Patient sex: M
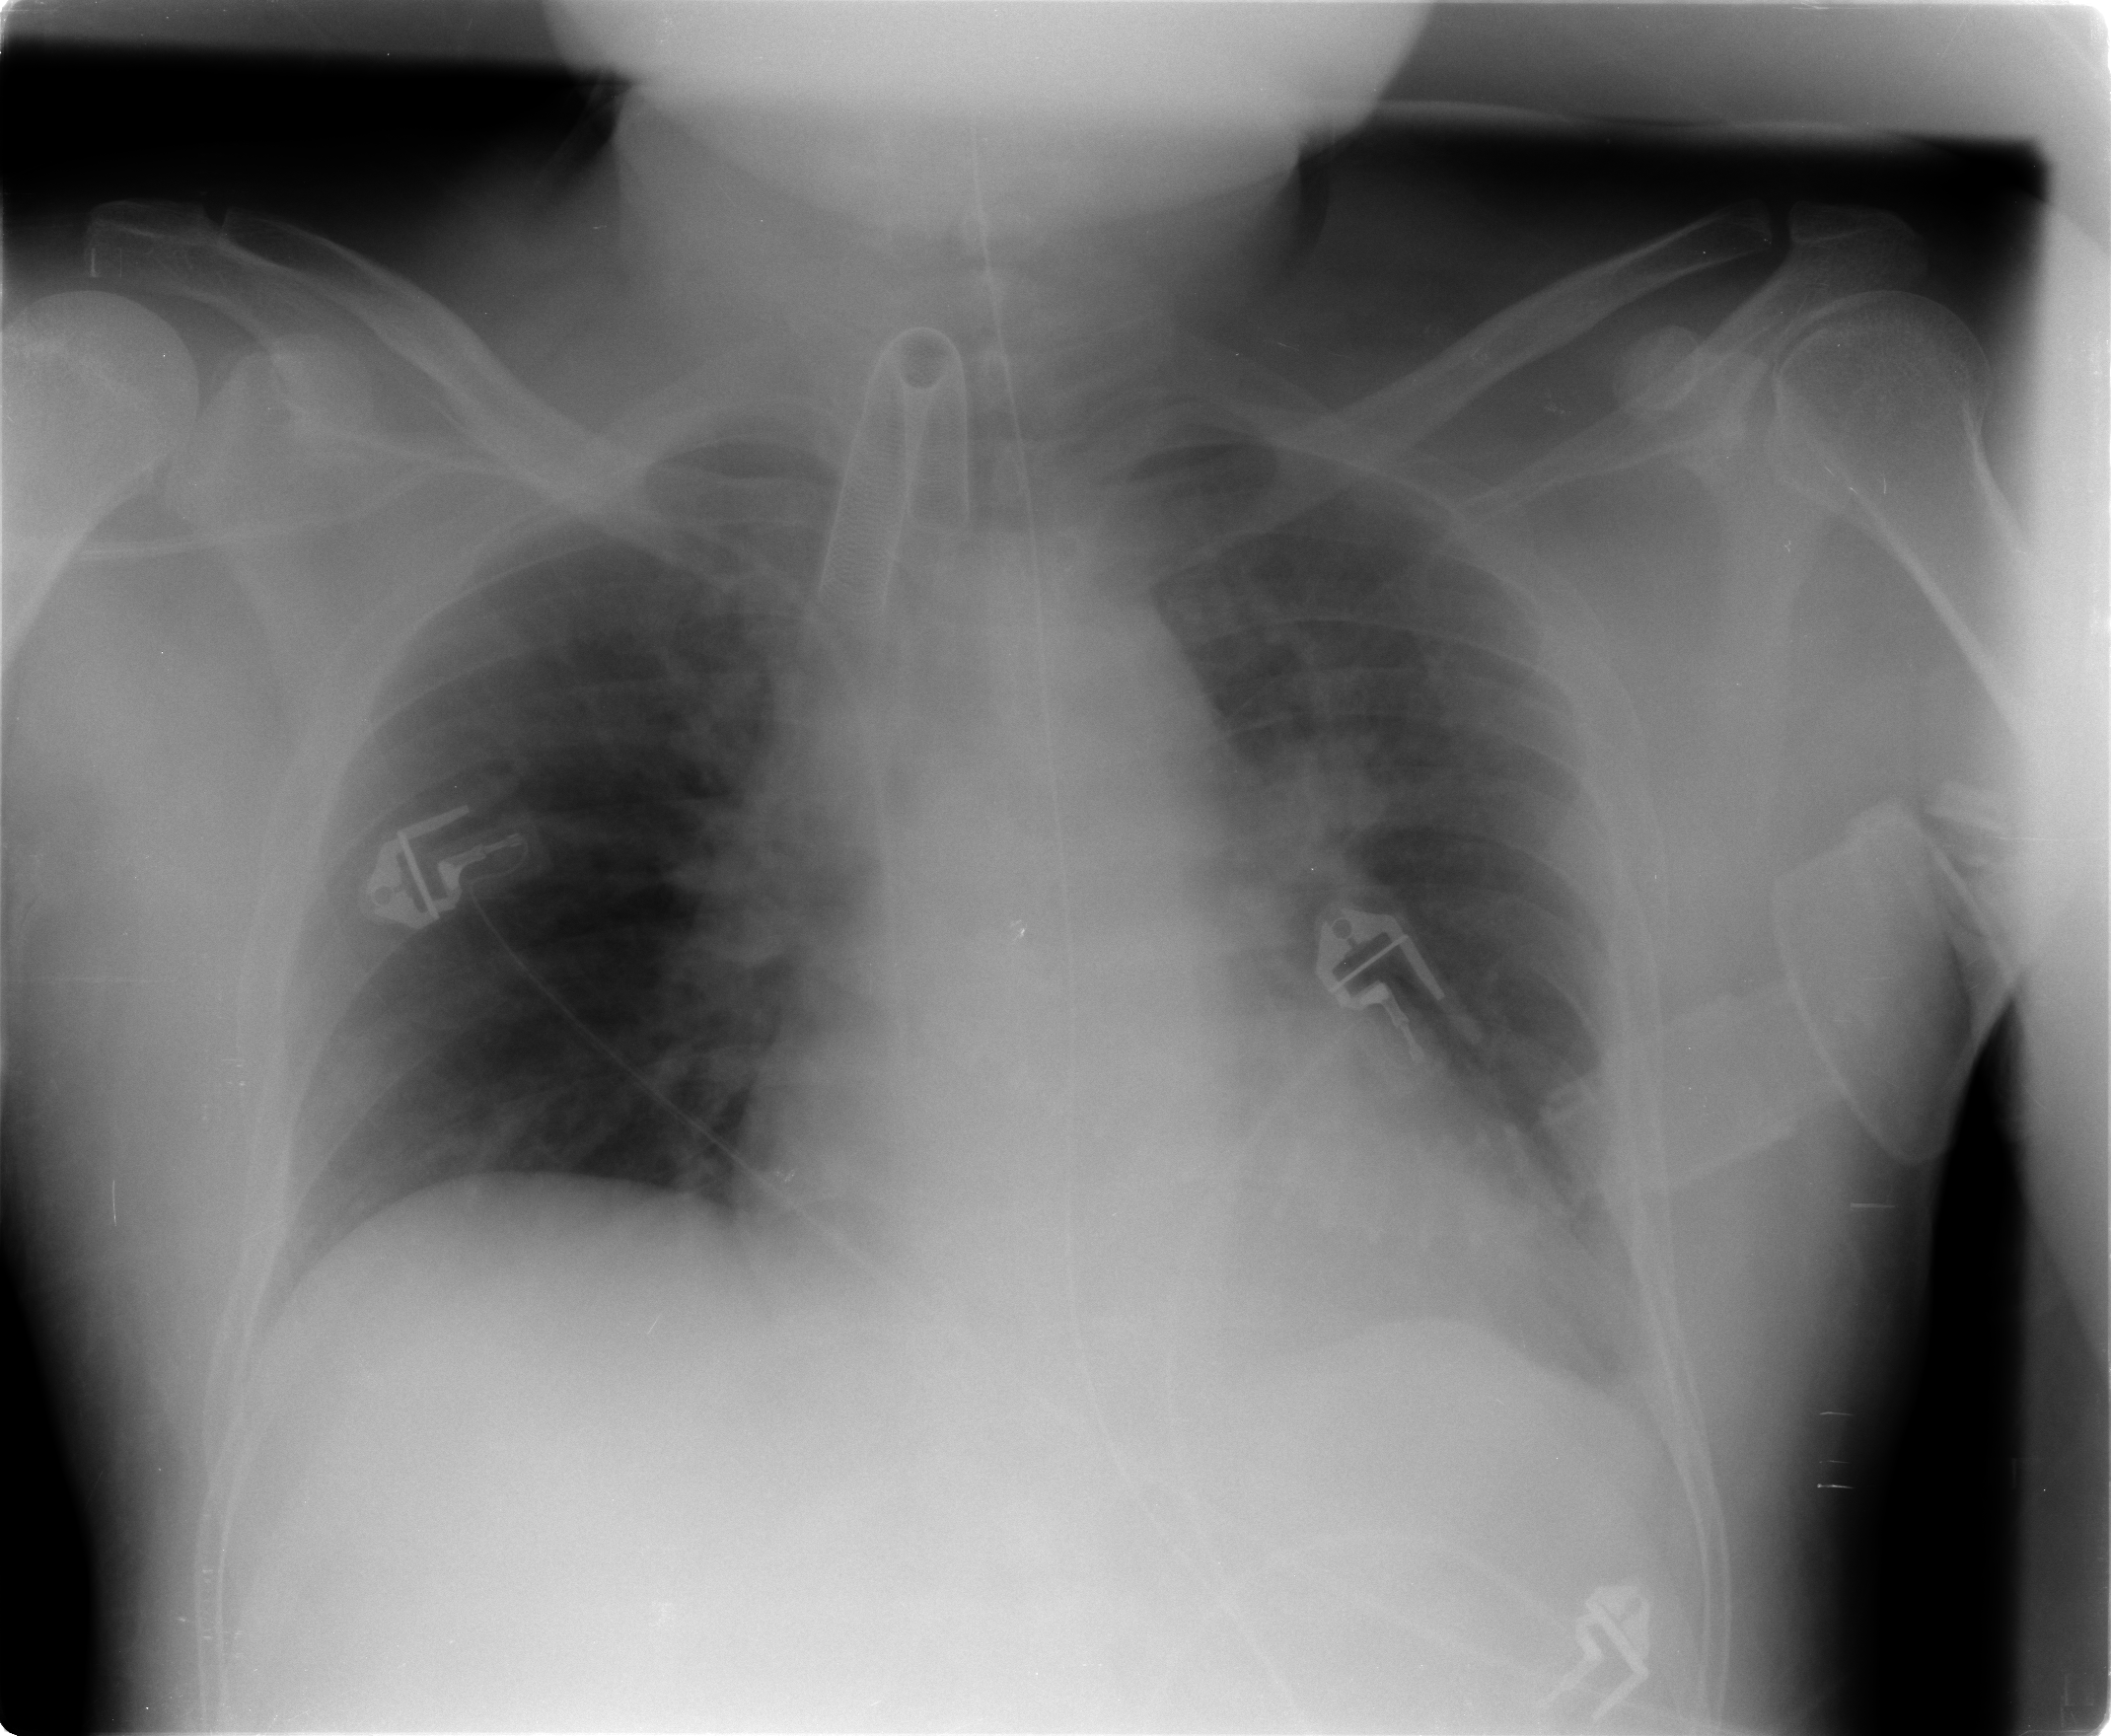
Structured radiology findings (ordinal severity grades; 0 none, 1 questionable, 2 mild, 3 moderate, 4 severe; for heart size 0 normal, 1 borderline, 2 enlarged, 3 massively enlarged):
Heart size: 1
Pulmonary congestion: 2
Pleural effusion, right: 0
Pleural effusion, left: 0
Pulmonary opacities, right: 0
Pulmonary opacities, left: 0
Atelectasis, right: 0
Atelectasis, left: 0